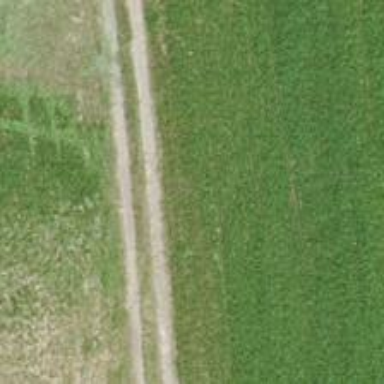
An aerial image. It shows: Grass track with grade4 quality surface.